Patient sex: M
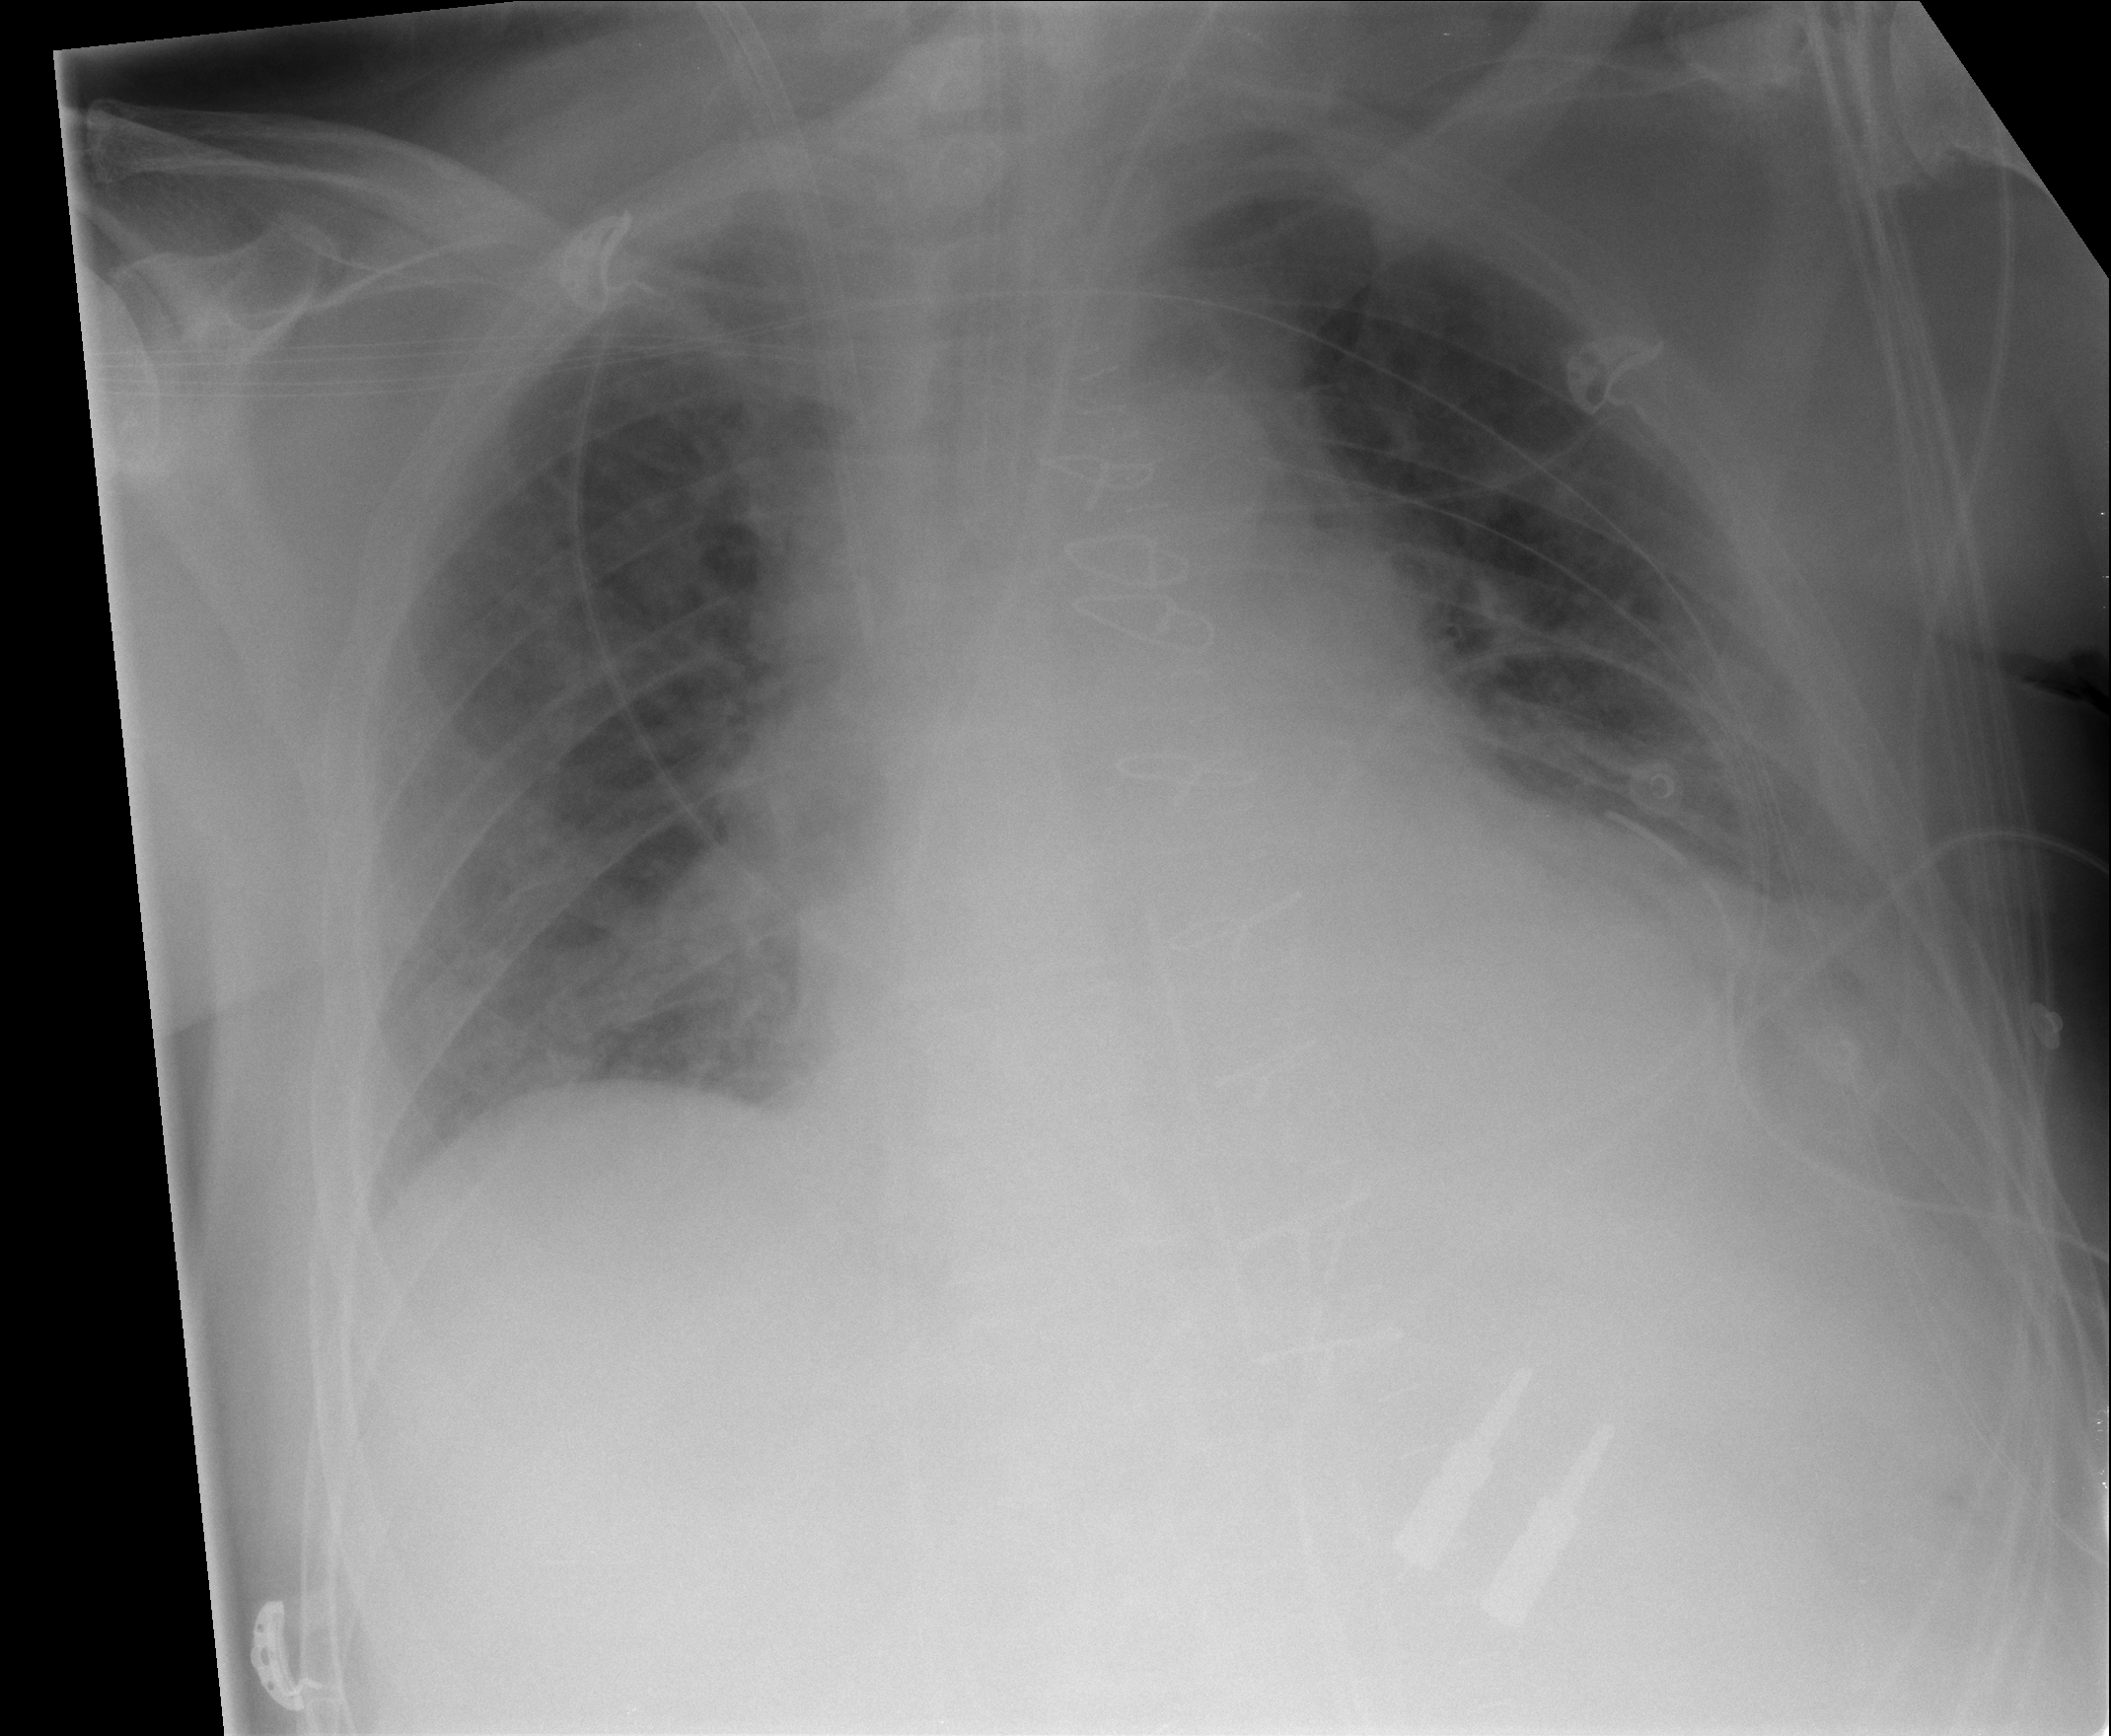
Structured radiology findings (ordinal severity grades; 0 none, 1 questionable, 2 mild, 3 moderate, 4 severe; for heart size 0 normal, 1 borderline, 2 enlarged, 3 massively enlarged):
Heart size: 2
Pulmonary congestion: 2
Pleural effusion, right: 0
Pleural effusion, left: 2
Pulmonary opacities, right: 0
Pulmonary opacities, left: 2
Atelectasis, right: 0
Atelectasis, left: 2